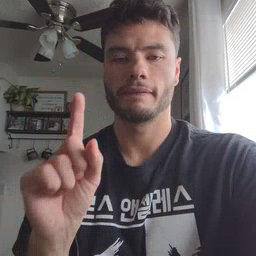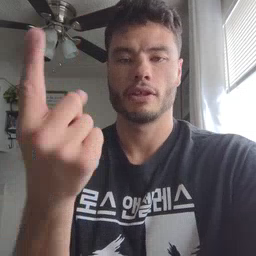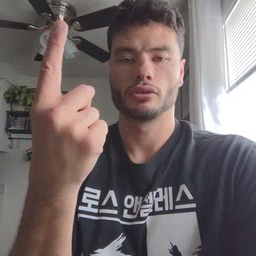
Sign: first